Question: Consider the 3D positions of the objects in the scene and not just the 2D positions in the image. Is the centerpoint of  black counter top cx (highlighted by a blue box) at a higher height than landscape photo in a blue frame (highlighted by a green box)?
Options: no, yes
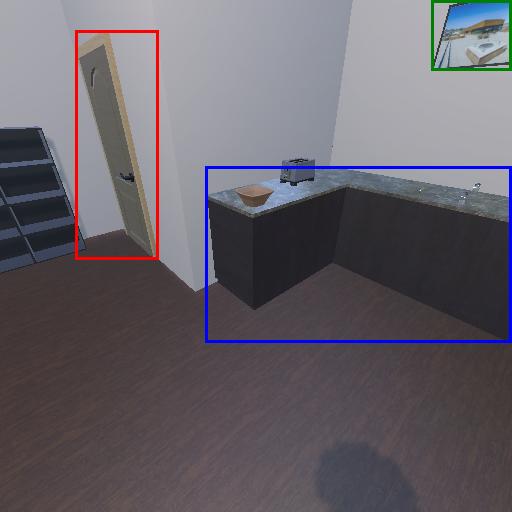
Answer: no